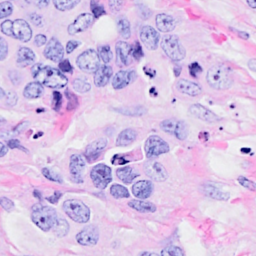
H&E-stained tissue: Breast